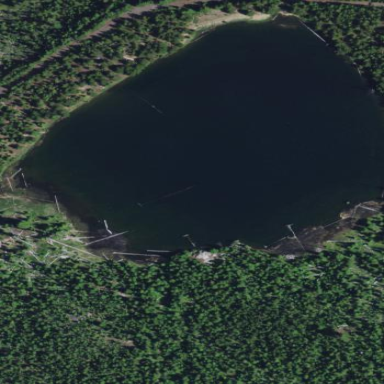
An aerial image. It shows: Serene lake.